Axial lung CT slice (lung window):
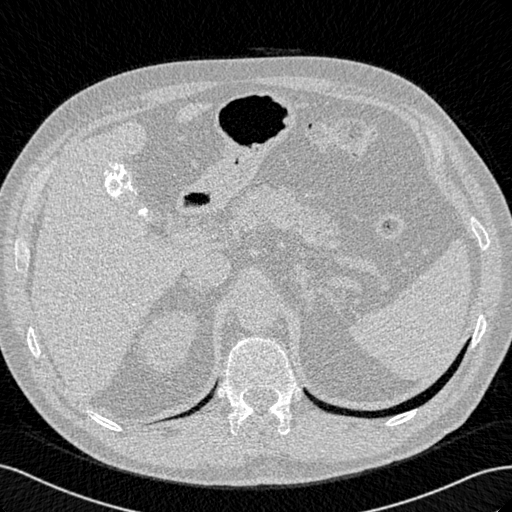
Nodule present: no